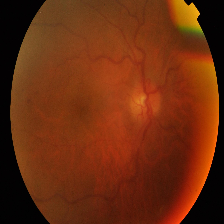
Diabetic retinopathy grade: Proliferative DR